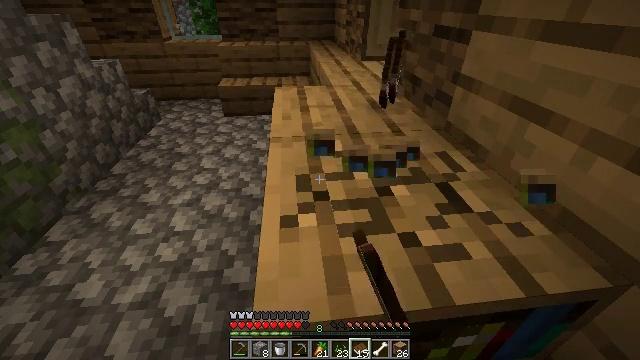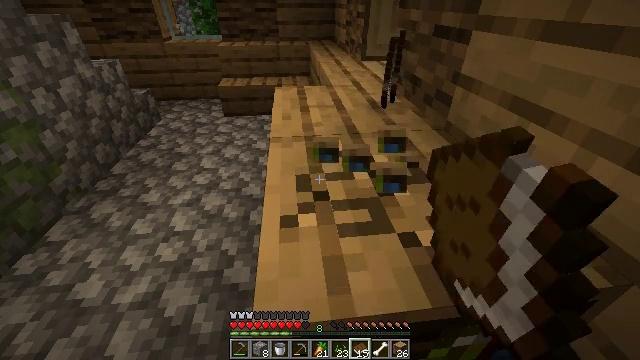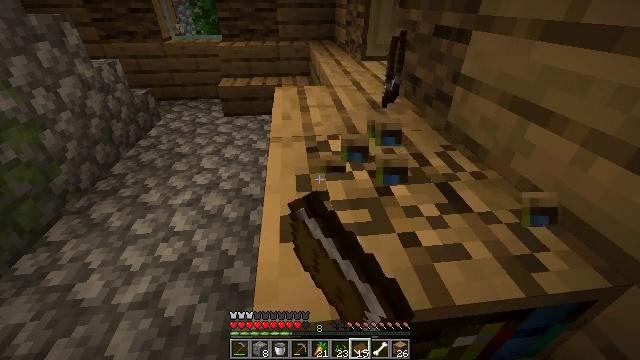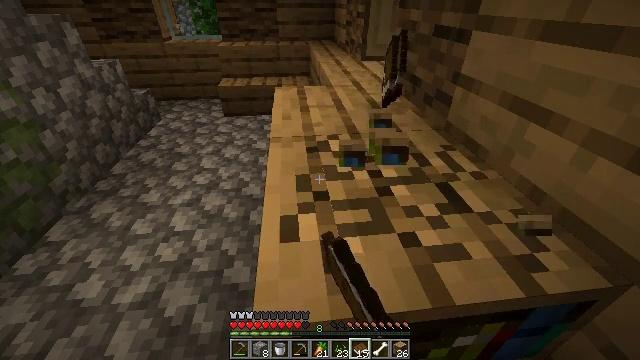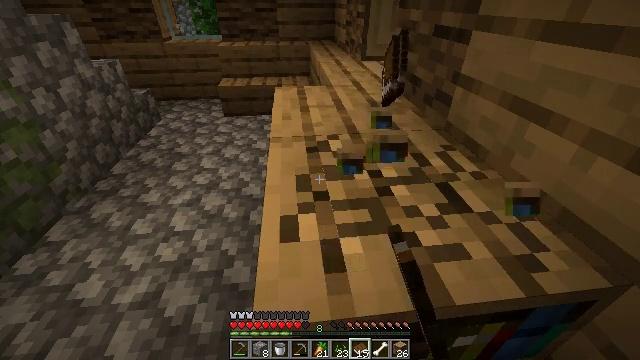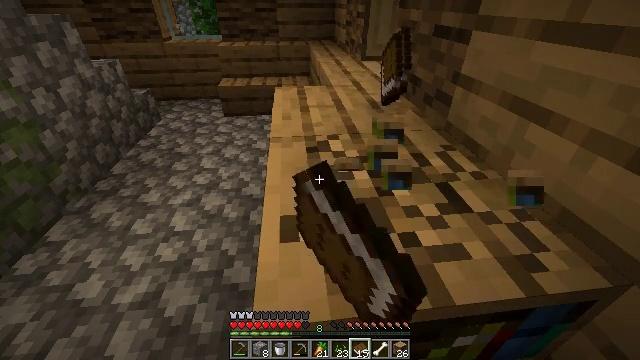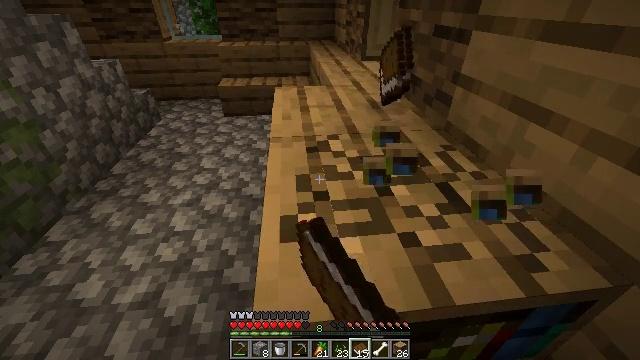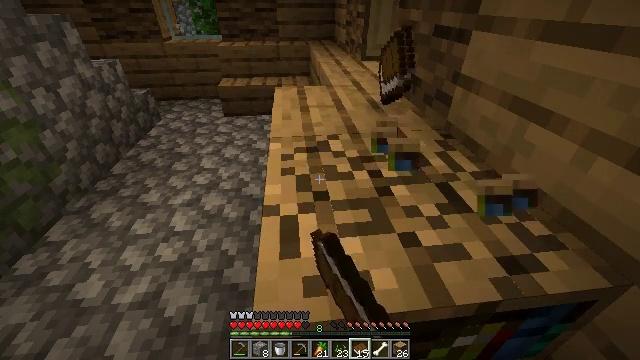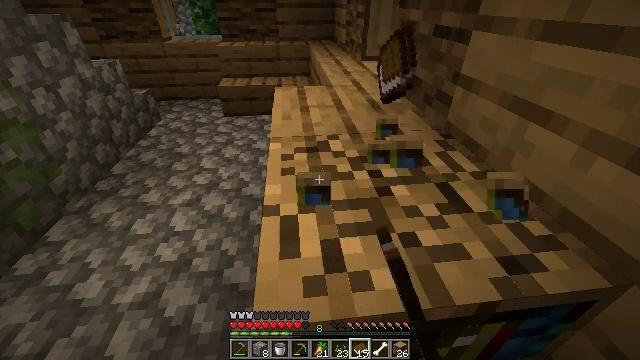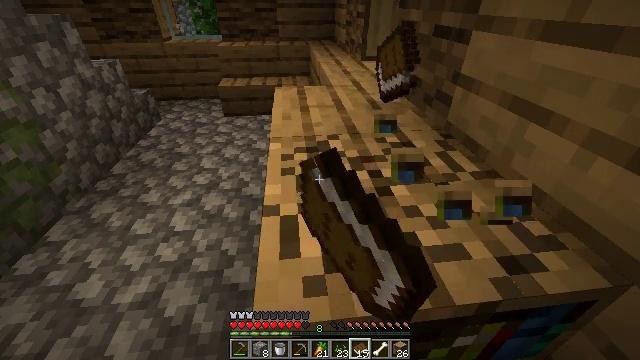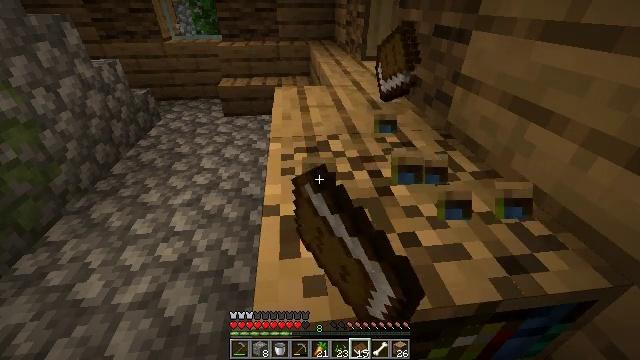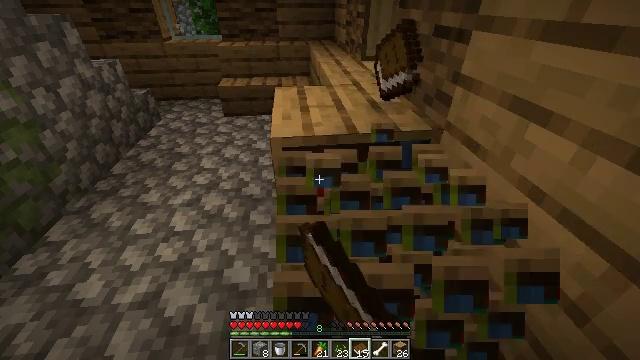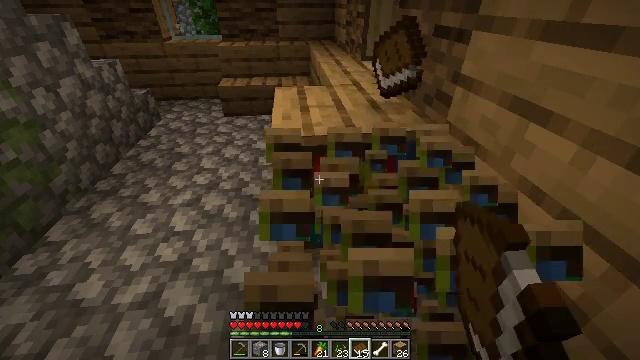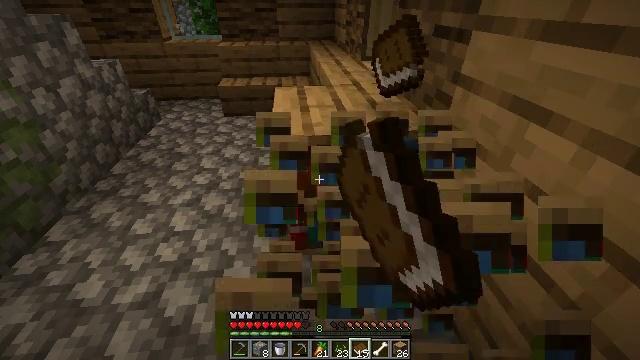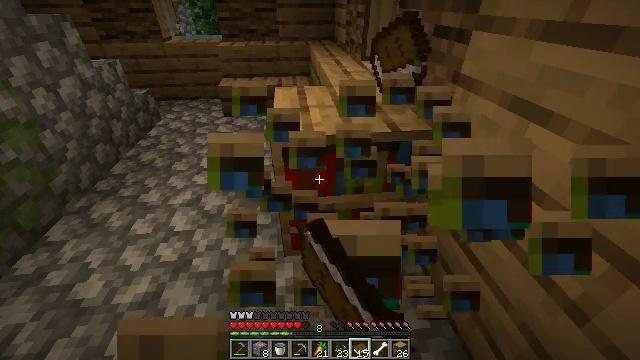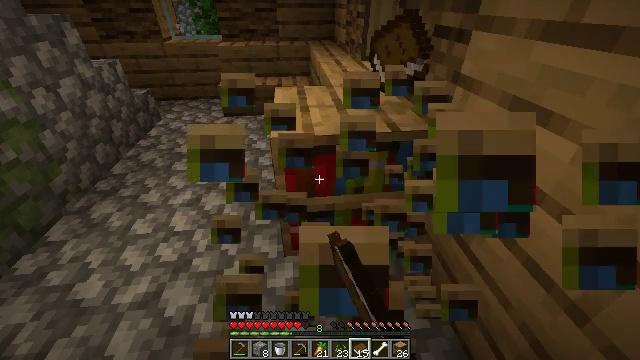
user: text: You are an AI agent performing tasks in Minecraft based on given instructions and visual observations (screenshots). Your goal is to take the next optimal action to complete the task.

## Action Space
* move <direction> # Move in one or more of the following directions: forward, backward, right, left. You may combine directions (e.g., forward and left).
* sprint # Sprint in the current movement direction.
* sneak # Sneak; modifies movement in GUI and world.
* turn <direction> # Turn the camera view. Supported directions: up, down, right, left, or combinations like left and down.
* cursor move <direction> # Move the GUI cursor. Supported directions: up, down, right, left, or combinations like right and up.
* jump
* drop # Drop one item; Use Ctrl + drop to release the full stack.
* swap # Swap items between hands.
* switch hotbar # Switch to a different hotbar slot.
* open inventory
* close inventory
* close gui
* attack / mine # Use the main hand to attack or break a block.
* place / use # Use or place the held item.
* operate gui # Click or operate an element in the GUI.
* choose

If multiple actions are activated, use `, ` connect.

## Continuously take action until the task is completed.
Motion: motion action
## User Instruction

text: Destroy the bookshelf.
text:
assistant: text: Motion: attack / mine
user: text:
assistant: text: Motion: attack / mine
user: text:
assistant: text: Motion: attack / mine
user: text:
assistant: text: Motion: attack / mine
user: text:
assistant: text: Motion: attack / mine
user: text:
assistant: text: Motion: attack / mine
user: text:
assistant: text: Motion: attack / mine
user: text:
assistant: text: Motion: attack / mine
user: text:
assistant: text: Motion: attack / mine
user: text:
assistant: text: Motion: attack / mine
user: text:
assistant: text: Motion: attack / mine
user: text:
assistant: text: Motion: attack / mine
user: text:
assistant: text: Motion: attack / mine
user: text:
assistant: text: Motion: attack / mine
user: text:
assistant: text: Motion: attack / mine
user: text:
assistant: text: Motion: attack / mine
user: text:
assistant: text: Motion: attack / mine
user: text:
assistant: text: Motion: attack / mine
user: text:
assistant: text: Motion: move forward, attack / mine
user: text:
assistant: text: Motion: move forward, attack / mine
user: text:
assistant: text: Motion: move forward, attack / mine
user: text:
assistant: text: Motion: move forward, attack / mine
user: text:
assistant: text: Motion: attack / mine
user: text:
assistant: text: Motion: attack / mine
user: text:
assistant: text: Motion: attack / mine
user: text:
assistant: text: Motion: attack / mine
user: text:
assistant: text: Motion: attack / mine
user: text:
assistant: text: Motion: attack / mine
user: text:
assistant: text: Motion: attack / mine
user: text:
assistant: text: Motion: attack / mine